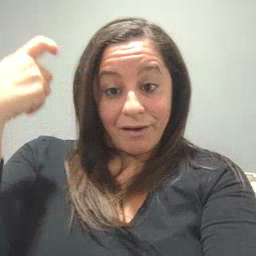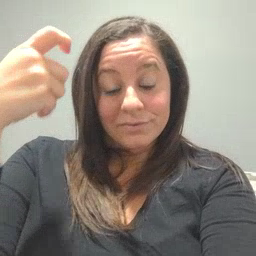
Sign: because